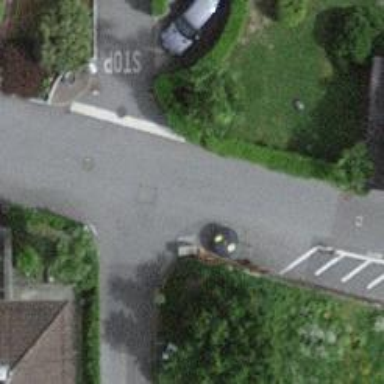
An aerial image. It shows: Smooth asphalt road in residential area.